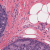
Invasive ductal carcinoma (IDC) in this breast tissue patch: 0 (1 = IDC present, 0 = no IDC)